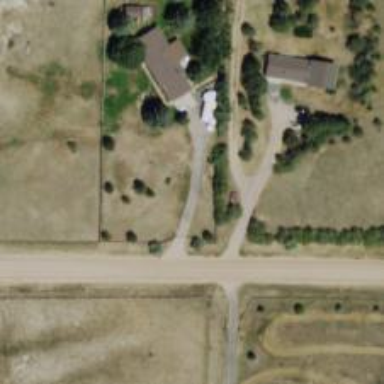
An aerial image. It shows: Driveway leading to service road.